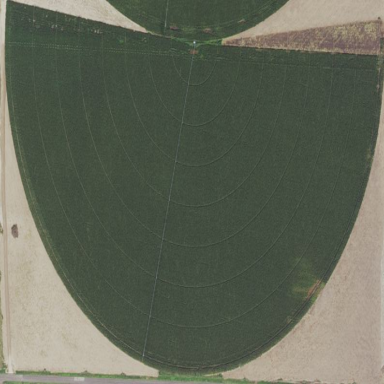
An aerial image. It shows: Farmland with pivot irrigation system.